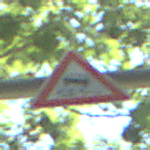
Verkehrszeichen: SchleuderOderRutschgefahr
Umgebung: Outdoor, Suburban
Tageszeit: Midday
Wetter: Clear
Licht: Natural
Jahreszeit: NotSpecified
Kontrast: HighContrast